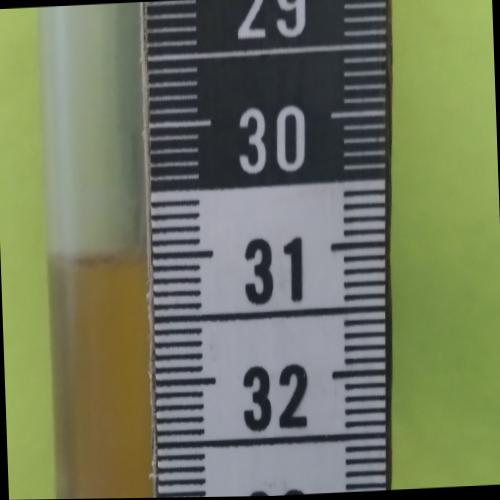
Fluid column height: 31.0 cm